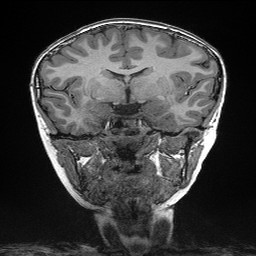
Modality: T1w
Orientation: sagittal
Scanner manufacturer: siemens
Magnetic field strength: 3 T
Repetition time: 2.3 s
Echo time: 0.00298 s